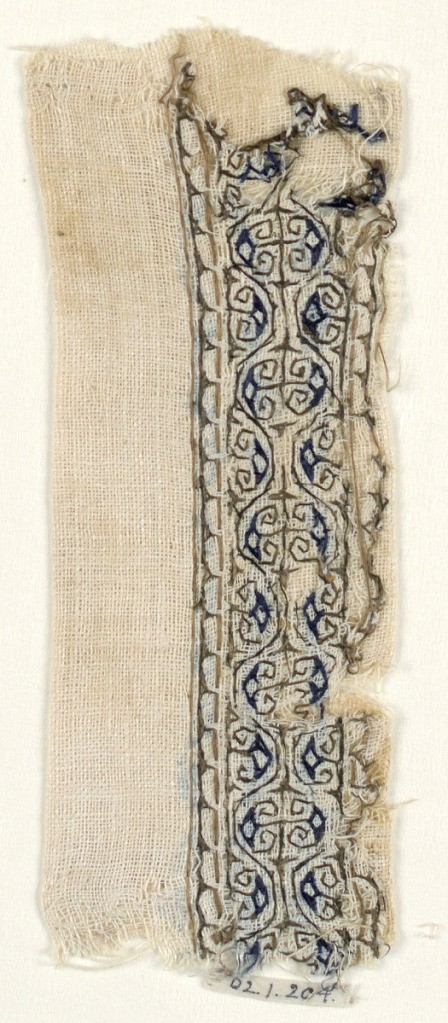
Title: Band
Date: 13th century
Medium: Embroidery using silk threads on plain weave linen.
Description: Embroidered band of scroll-work in brown and blue.